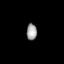
Tissue: prostate
Cell type: T cells
Senescence score: 0.686
Nuclear area (px): 164
Mean DAPI intensity: 160.896